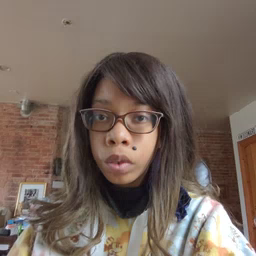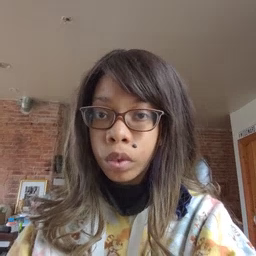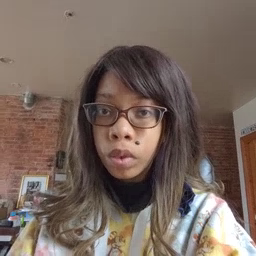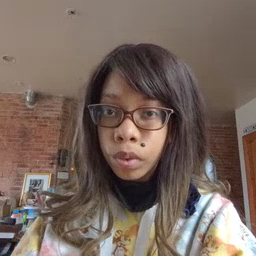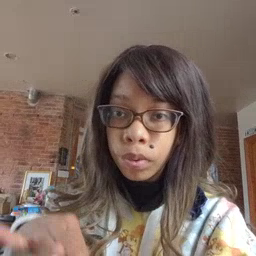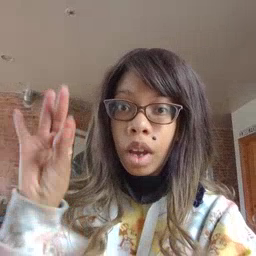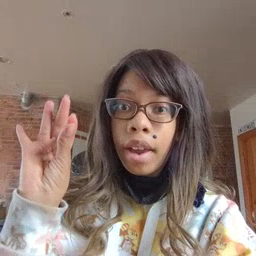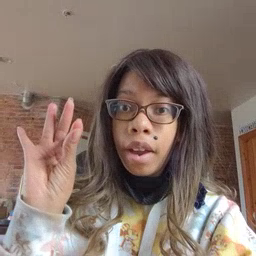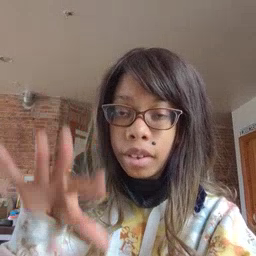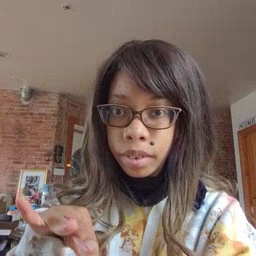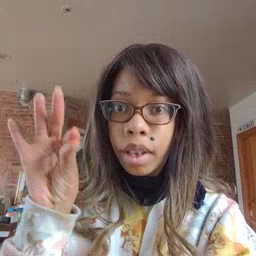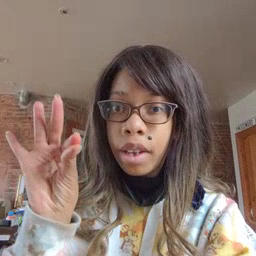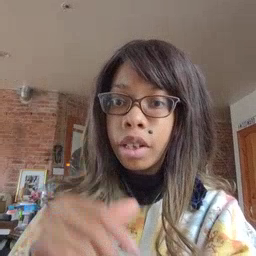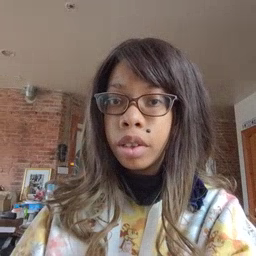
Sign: find